Field crop: tomato
Growth stage: 1
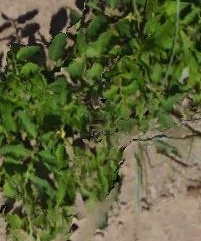
Species: tomato